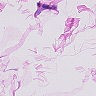
Metastatic tissue present: no